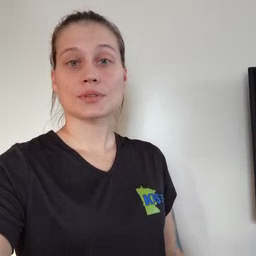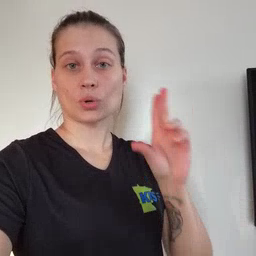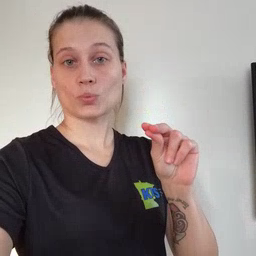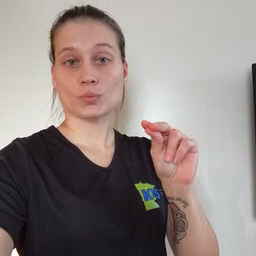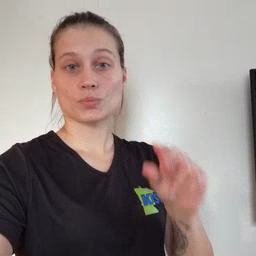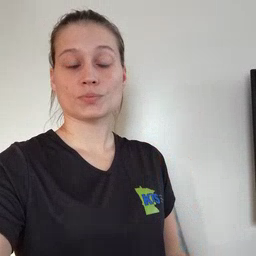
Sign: no